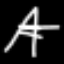
Label: The Eiffel Tower